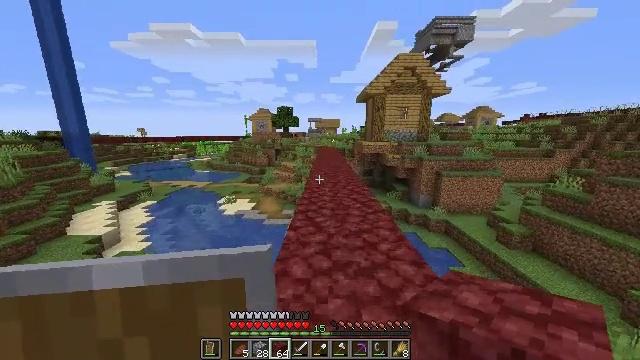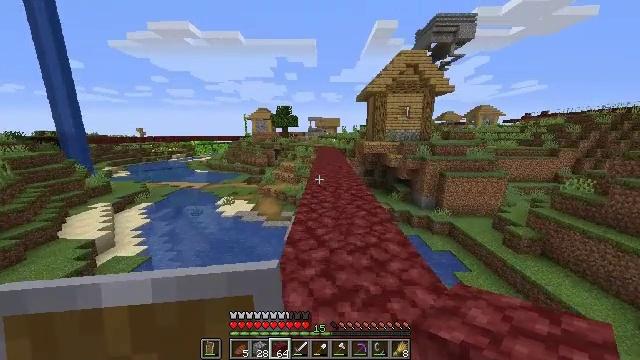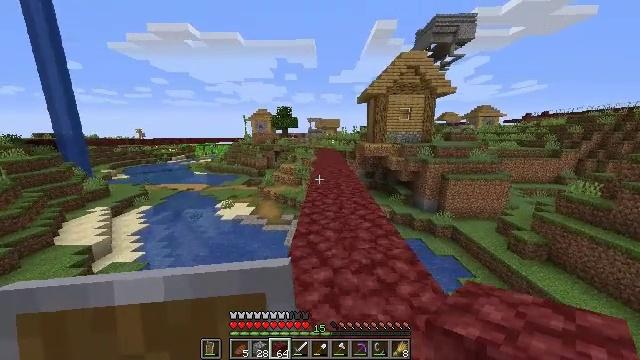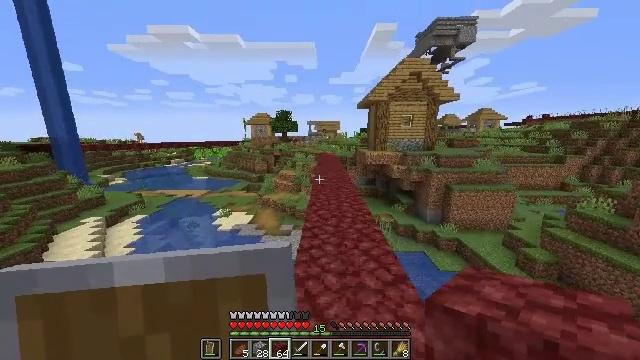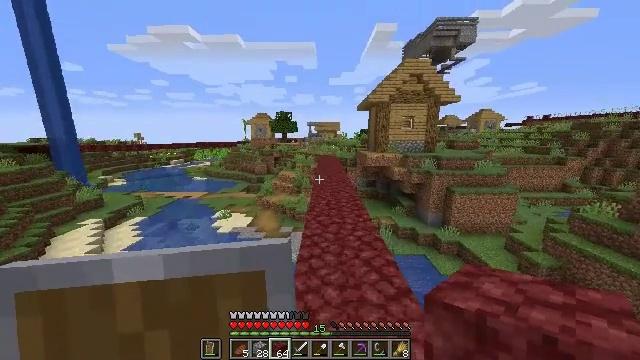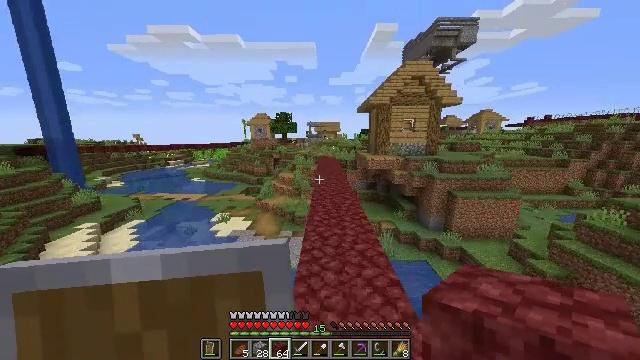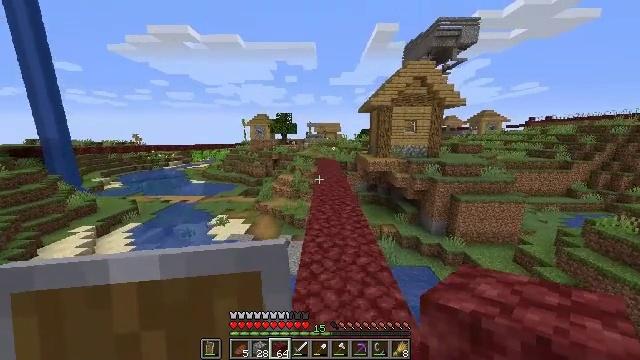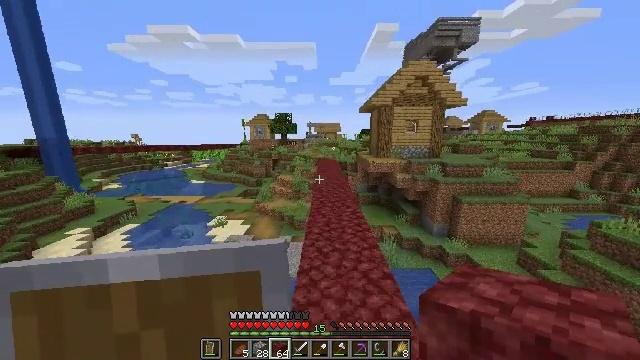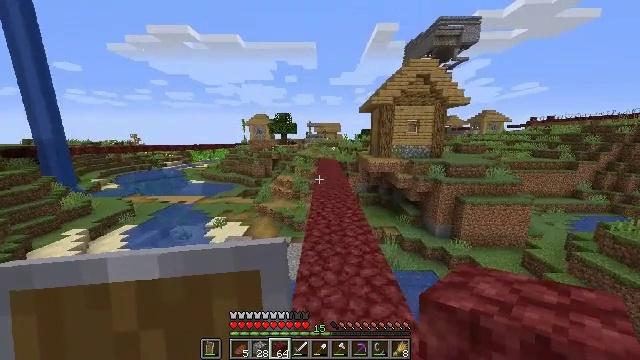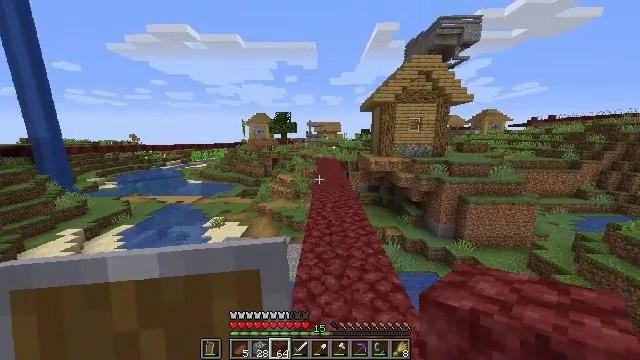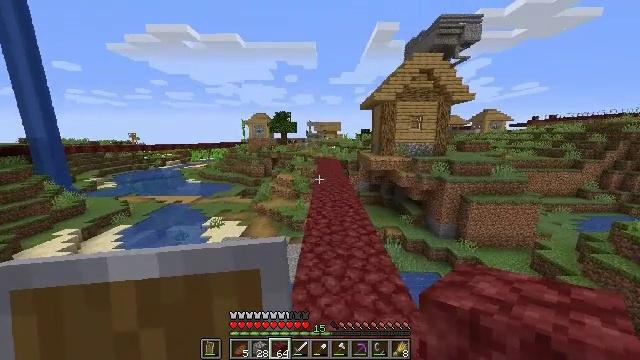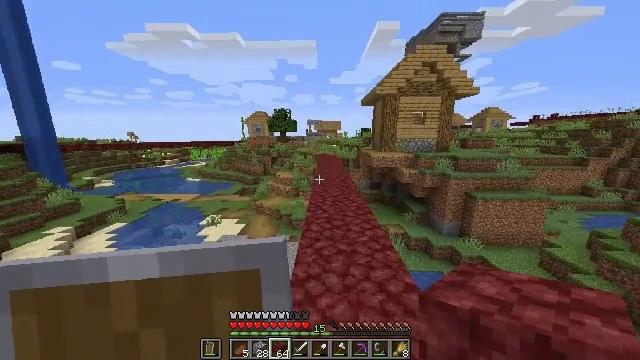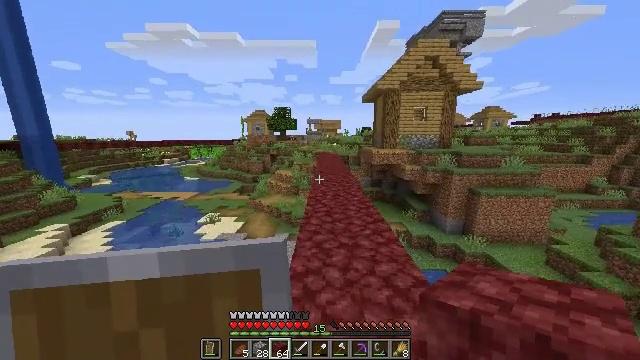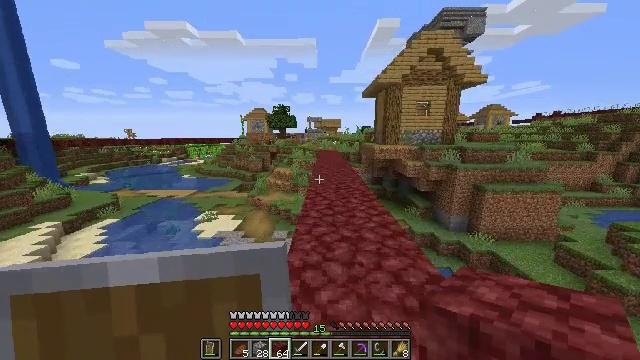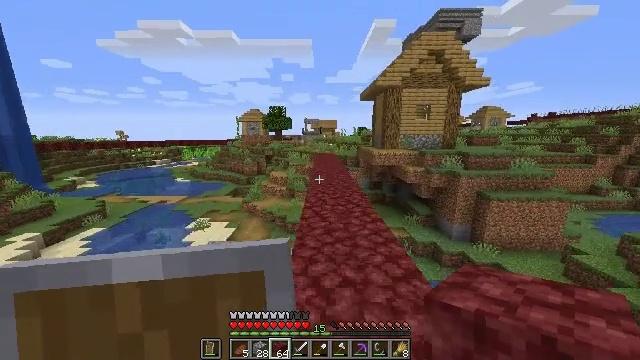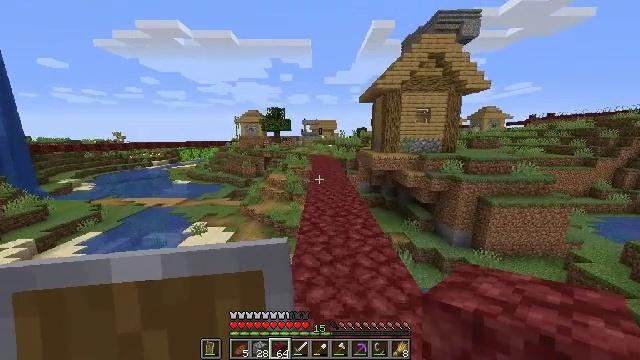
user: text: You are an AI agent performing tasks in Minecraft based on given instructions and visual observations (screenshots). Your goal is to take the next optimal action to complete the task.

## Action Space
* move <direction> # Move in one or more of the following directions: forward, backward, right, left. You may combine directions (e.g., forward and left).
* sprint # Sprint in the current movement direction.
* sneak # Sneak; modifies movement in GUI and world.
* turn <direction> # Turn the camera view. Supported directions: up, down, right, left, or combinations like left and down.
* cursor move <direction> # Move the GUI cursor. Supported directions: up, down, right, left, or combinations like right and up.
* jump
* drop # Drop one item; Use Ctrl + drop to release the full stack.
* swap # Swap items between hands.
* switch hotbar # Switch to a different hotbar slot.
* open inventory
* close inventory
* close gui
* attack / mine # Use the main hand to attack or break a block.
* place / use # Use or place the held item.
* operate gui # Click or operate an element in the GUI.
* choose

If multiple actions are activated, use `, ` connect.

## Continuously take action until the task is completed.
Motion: motion action
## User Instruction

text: craft item air
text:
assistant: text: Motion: move forward
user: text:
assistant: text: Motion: move forward, jump
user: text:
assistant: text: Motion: move forward, jump
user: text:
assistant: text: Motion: move forward, jump
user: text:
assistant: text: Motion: move forward, jump
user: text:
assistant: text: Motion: move forward, jump
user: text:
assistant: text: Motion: move forward, jump
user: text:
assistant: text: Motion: move forward, jump
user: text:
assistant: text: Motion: move forward, jump
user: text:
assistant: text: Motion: move forward, jump
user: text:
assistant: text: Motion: move forward, jump
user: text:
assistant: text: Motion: move forward, jump
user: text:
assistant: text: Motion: move forward, jump
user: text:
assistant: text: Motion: move forward, jump
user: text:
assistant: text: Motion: move forward, jump
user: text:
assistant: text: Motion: move forward, jump
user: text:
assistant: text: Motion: move forward, jump
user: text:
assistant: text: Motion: move forward, jump
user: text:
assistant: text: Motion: move forward, jump
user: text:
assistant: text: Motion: move forward, jump
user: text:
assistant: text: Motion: move forward, jump
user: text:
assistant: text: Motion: move forward, jump
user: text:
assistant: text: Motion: move forward, jump
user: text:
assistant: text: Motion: move forward, jump
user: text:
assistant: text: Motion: move forward, jump
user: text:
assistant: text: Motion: move forward, jump
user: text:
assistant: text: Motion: move forward, jump
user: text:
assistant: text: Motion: move forward, jump
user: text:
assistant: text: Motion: move forward, jump
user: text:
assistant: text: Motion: move forward, jump